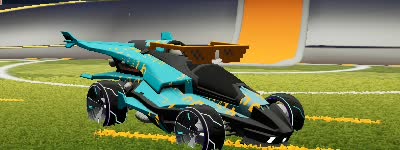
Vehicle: aftershock